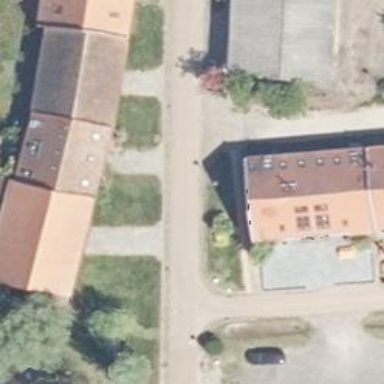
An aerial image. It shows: Residential road.